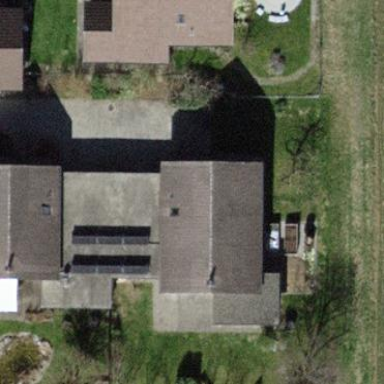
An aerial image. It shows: Gabled roof house.